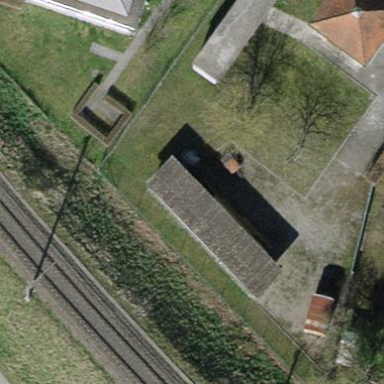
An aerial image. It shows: Shed.